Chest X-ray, PA view. Patient: 29 years old, sex F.
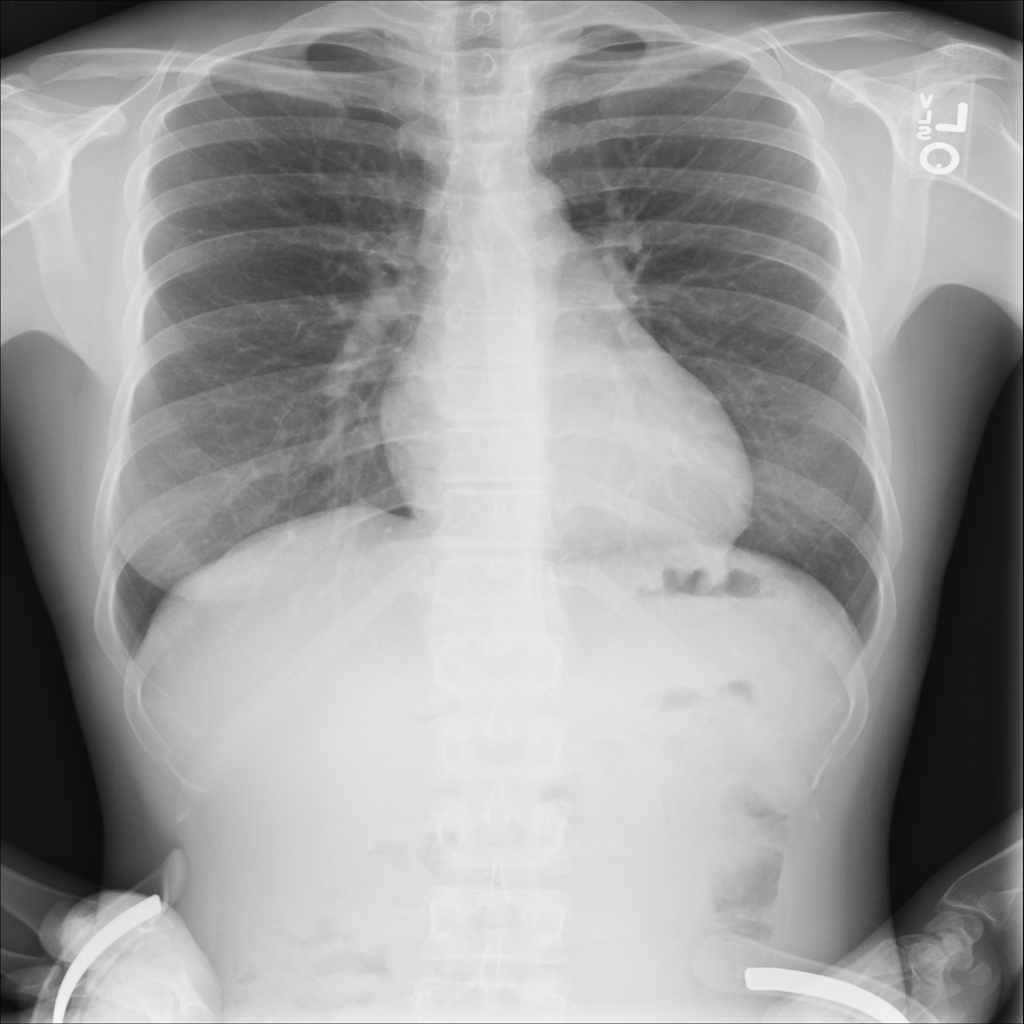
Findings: No Finding